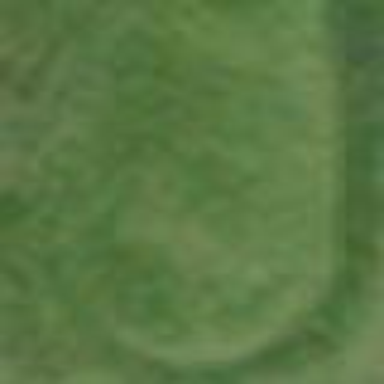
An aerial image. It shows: Golf tee.